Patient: sex M, age 57
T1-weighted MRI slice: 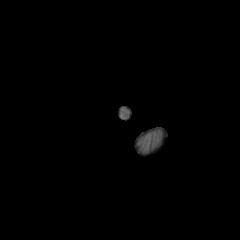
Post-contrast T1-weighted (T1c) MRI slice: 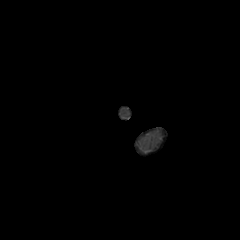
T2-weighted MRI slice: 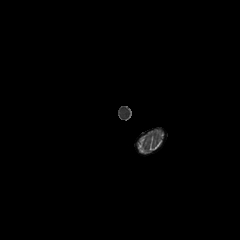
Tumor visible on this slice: no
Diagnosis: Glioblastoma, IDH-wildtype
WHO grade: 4